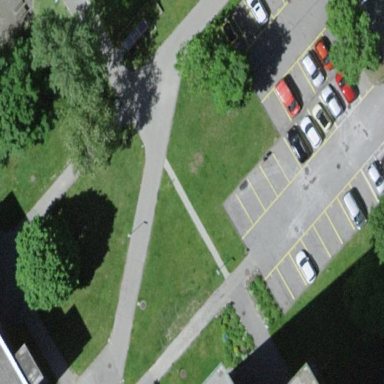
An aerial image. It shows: Parking area.